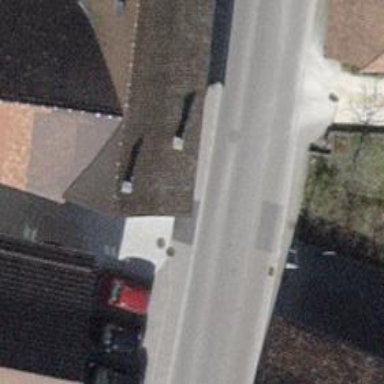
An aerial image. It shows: Residential road with sett surface.